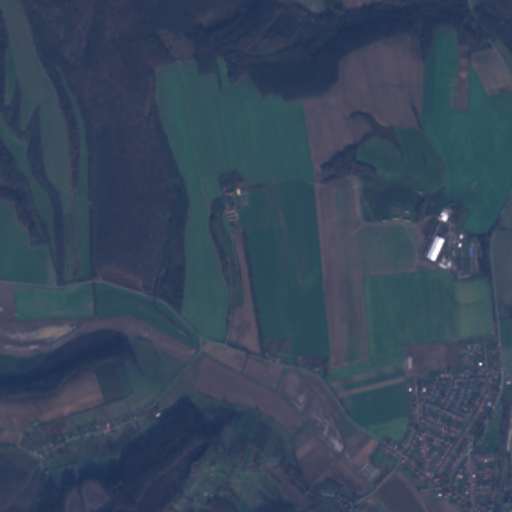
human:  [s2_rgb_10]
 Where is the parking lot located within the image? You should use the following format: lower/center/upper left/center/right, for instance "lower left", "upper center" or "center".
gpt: The parking lot is located in the lower right of the image.
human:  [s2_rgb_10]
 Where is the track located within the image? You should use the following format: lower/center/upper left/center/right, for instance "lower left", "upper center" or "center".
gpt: The track is located in the lower right of the image.
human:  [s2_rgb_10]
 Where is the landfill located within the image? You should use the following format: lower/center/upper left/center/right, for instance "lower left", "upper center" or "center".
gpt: There is no landfill in the image.